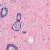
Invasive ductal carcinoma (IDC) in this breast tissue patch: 0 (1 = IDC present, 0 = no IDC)